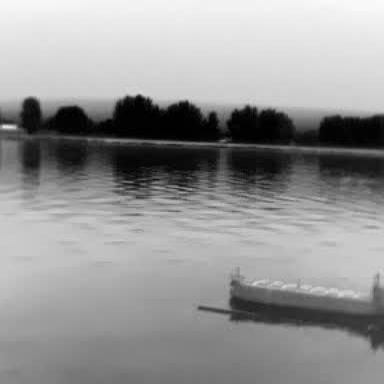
There is a liner in the infrared image.